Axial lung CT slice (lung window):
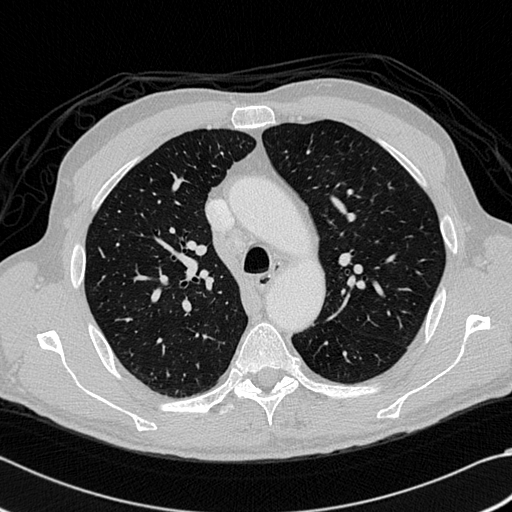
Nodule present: no